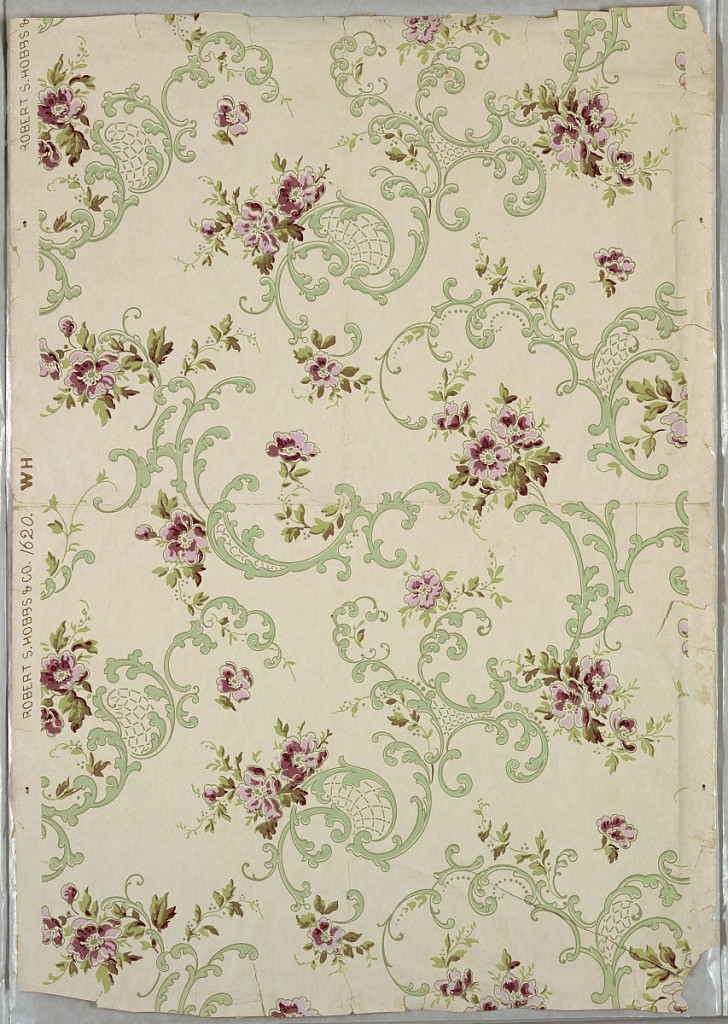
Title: Sidewall
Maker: Robert S. Hobbs & Co., Brooklyn, New York
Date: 1890–1920
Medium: Machine-printed
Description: On off-white ground, green scrolling foliage frames nosegays of lavendar and purple flowers with green leaves.